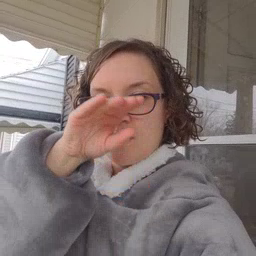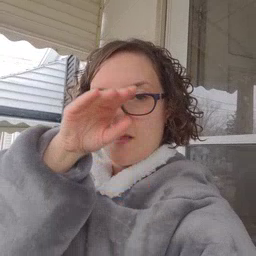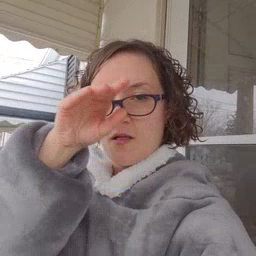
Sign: elephant